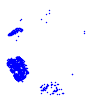
Particle: proton